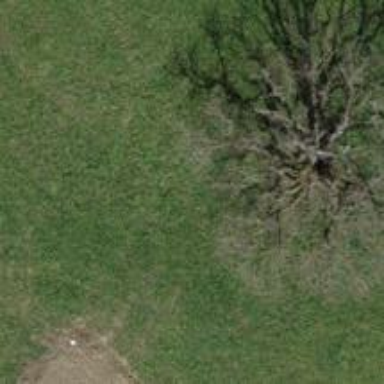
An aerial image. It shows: Mixed leaf-type deciduous tree.